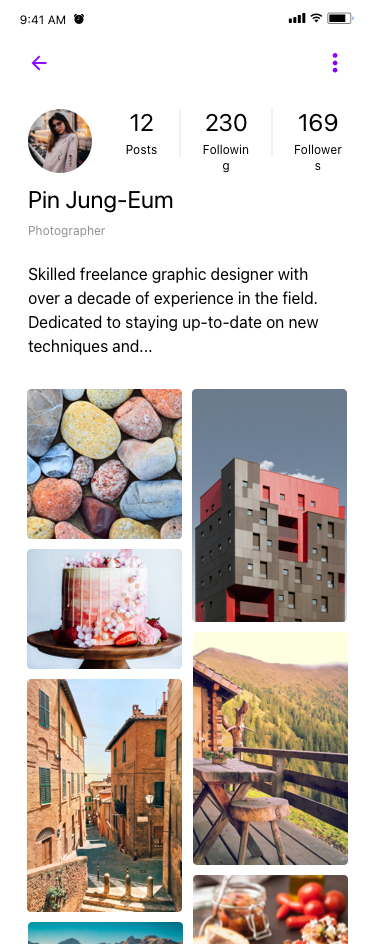
Text in this UI design:
Pin Jung-Eum
Photographer
12
Posts
230
Following
169
Followers
UI Text/Heading/H4/Hightlight
Skilled freelance graphic designer with            over a decade of experience in the field. Dedicated to staying up-to-date on new techniques and...
9:41 AM